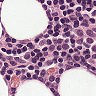
Metastatic tissue present: no